Question: I am currently designing GUI for an application using Swing. If you take a look at the picture, you see a yellow-colored JPanel, which is placed inside a BorderLayout. This panel uses a GridBagLayout to place components inside it. As you can see, one row of components consists of a label, a text field and a button. At the moment, there are two rows of components, vertically centered. I would like to them to be placed from top of the panel, though. I tried setting 'frame.setAlignmentY(TOP_ALIGNMENT)' as well as 'gridBagConstraints.anchor' property, but with no results. I think my approach to this problem is wrong, and instead of struggling for hours, I turn to good people of stackoverflow.
So the question is, how to force the grid of components to be vertically not centered, but on top? Thank you for any kind of advice pointing in me in the right direction.

EDIT (code):
'''
import java.awt.BorderLayout;
import java.awt.Color;
import java.awt.Dimension;
import java.awt.GridBagConstraints;
import java.awt.GridBagLayout;
import java.awt.Insets;
import javax.swing.JButton;
import javax.swing.JFrame;
import javax.swing.JLabel;
import javax.swing.JPanel;
import javax.swing.JTextField;
import javax.swing.SwingUtilities;
/**
*
* @author mt
*/
public class MainView extends JFrame {
public MainView() {
setPreferredSize(new Dimension(500, 500));
getContentPane().setLayout(new BorderLayout());
JPanel panel = new JPanel(new GridBagLayout());
panel.setBackground(Color.YELLOW);
GridBagConstraints c = new GridBagConstraints();
c.insets = new Insets(4, 4, 4, 4);
c.gridx = 0;
c.gridy = 0;
panel.add(new JLabel("PokerStars"), c);
c.gridx = 1;
c.gridy = 0;
panel.add(new JTextField(20), c);
c.gridx = 2;
c.gridy = 0;
panel.add(new JButton("btn"), c);
c.gridx = 0;
c.gridy = 1;
panel.add(new JLabel("Full Tilt Poker"), c);
c.gridx = 1;
c.gridy = 1;
panel.add(new JTextField(20), c);
c.gridx = 2;
c.gridy = 1;
panel.add(new JButton("btn"), c);
add(panel, BorderLayout.LINE_START);
pack();
setVisible(true);
}
public static void main(String[] args) {
SwingUtilities.invokeLater(new Runnable() {
@Override
public void run() {
new MainView();
}
});
}
}
'''
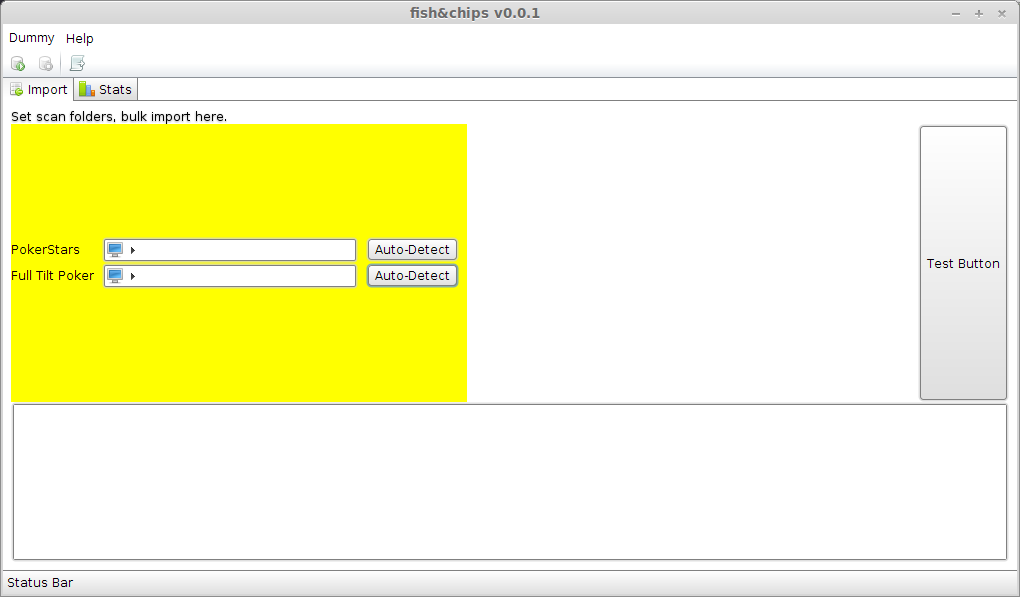
Answer: OK, one way to solve your issue is to add an additional 'invisible' component at the end of your 'panel' and make it take all the extra available vertical space. Here is how you can do that:
'''
import java.awt.BorderLayout;
import java.awt.Color;
import java.awt.Dimension;
import java.awt.GridBagConstraints;
import java.awt.GridBagLayout;
import java.awt.Insets;
import javax.swing.Box;
import javax.swing.JButton;
import javax.swing.JFrame;
import javax.swing.JLabel;
import javax.swing.JPanel;
import javax.swing.JTextField;
import javax.swing.SwingUtilities;
/**
*
* @author mt
*/
public class MainView extends JFrame {
public MainView() {
setPreferredSize(new Dimension(500, 500));
getContentPane().setLayout(new BorderLayout());
JPanel panel = new JPanel(new GridBagLayout());
panel.setBackground(Color.YELLOW);
GridBagConstraints c = new GridBagConstraints();
c.insets = new Insets(4, 4, 4, 4);
panel.add(new JLabel("PokerStars"), c);
panel.add(new JTextField(20), c);
c.gridwidth = GridBagConstraints.REMAINDER;
panel.add(new JButton("btn"), c);
c.gridwidth = 1;
panel.add(new JLabel("Full Tilt Poker"), c);
panel.add(new JTextField(20), c);
c.gridwidth = GridBagConstraints.REMAINDER;
panel.add(new JButton("btn"), c);
c.weighty = 1.0;
panel.add(Box.createGlue(), c);
add(panel, BorderLayout.LINE_START);
pack();
setVisible(true);
}
public static void main(String[] args) {
SwingUtilities.invokeLater(new Runnable() {
@Override
public void run() {
new MainView();
}
});
}
}
'''
While this is not my favourite option, it will solve your issues in an acceptable manner. There is a probably a more interesting way to solve this but it requires to know what kind of UI you are targetting and how you expect the various component to behave when the window is resized.
In most cases, you should try not to set 'gridx'/'gridy' and use their default value ('RELATIVE'), it makes your code shorter and it is a lot easier to maintain if you have to insert one or more components.